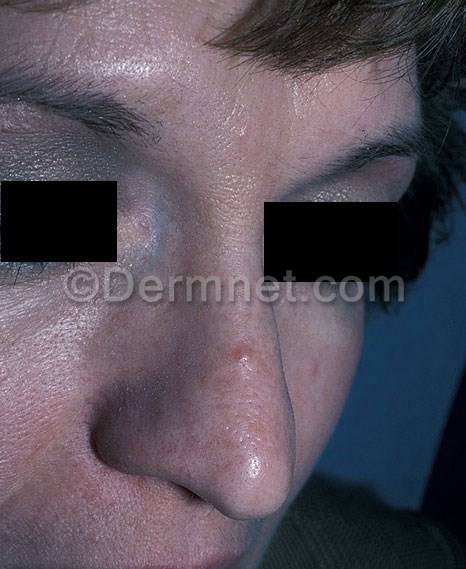
Disease: Seborrheic Keratoses and other Benign Tumors